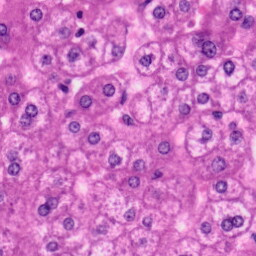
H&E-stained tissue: Liver